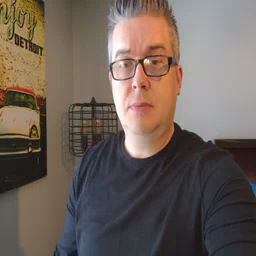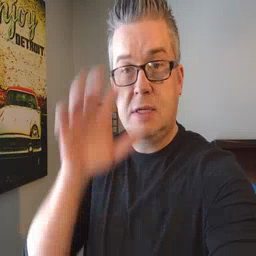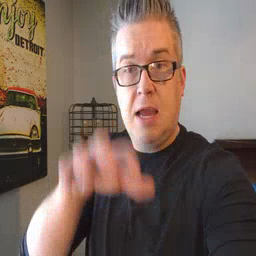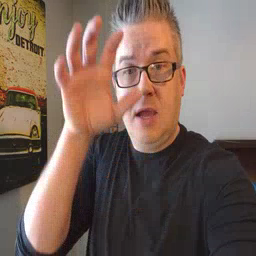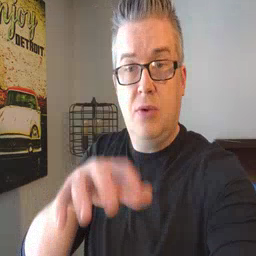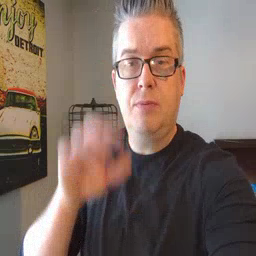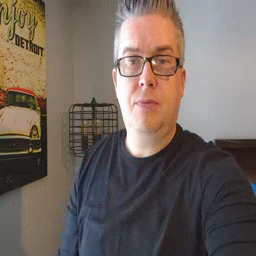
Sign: alligator